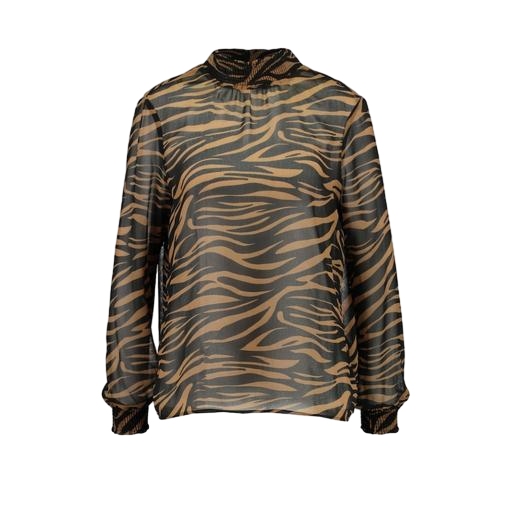
multicolor vero moda rust high neck blouse, multicolor mock-neck tiger-print top, high-neck top, white background